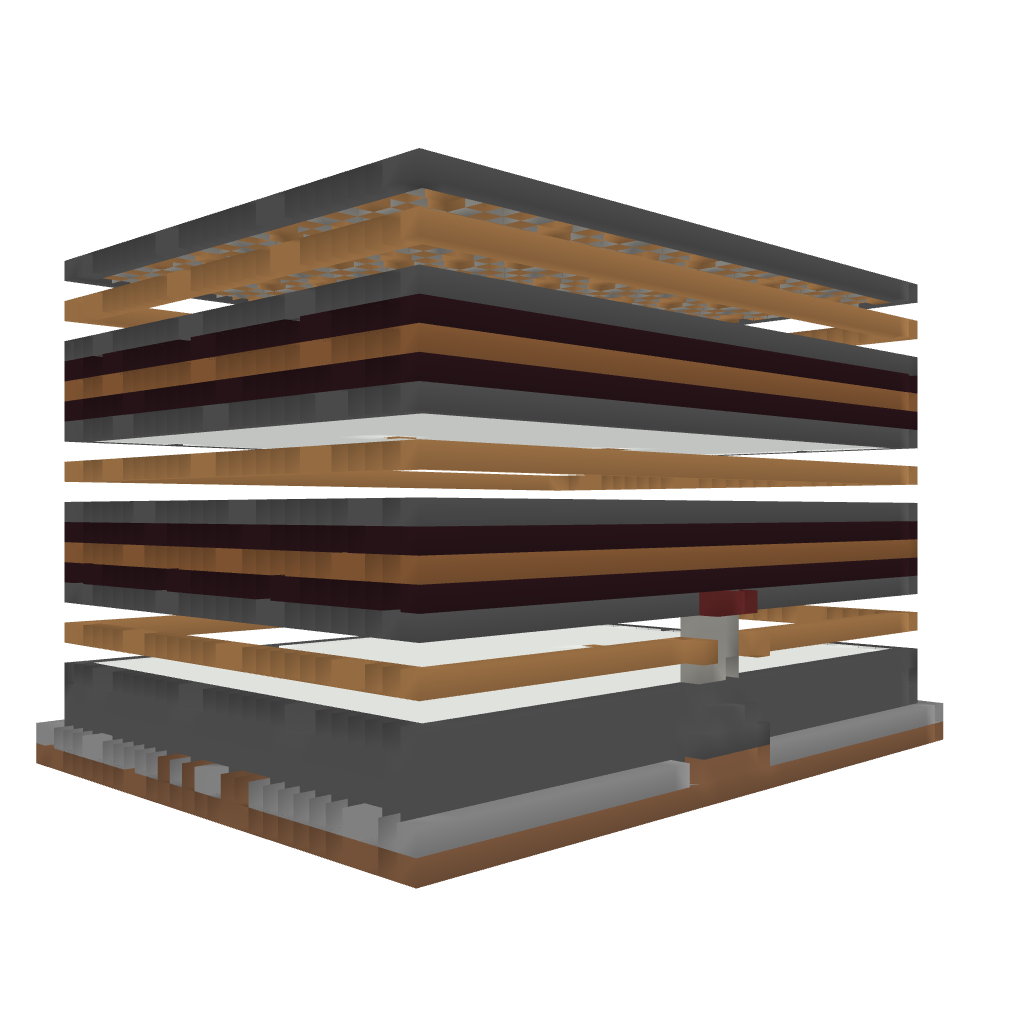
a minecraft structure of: Large Spleef Arena [5 Floors]